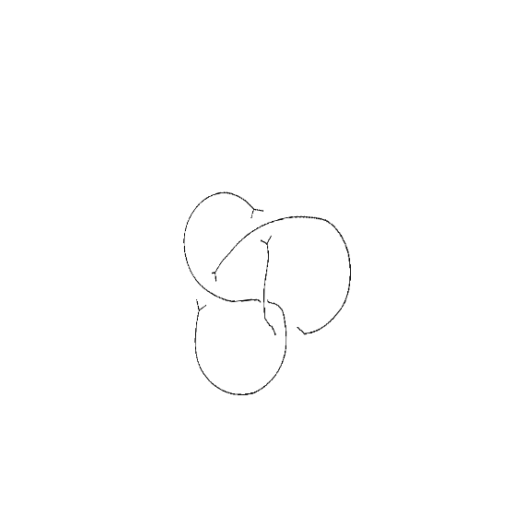
Crossing number: 4